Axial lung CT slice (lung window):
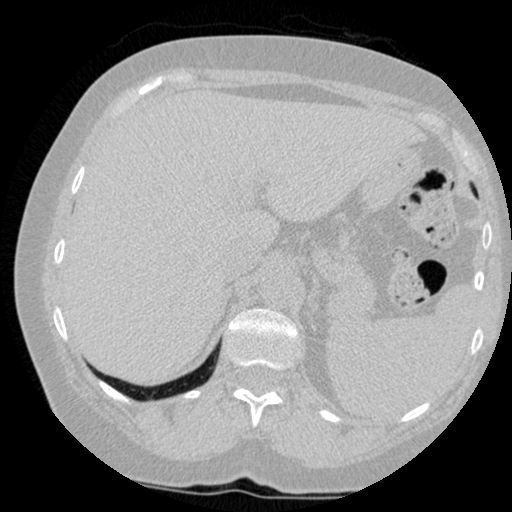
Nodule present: no